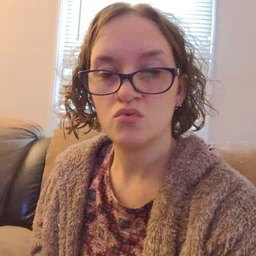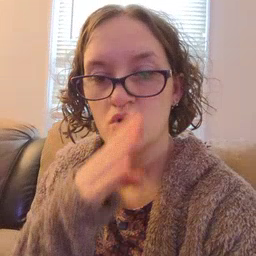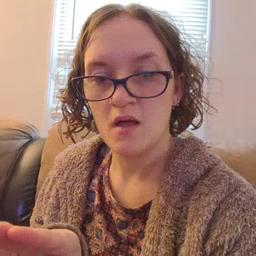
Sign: quiet